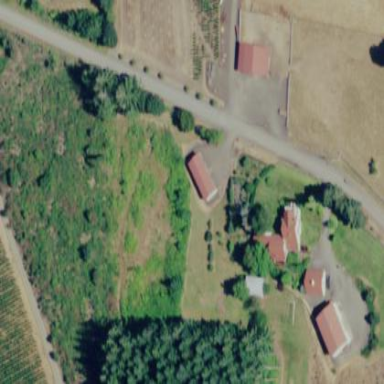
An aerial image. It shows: Farmyard area.